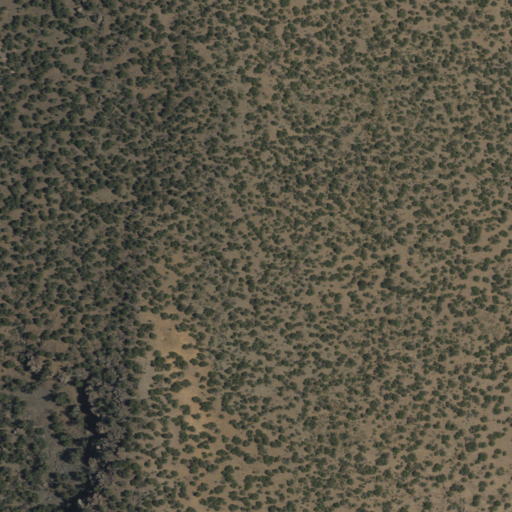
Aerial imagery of mountain in New Mexico named Loma Creston containing evergreen forest and shrub